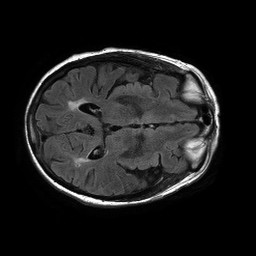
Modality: FLAIR
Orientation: axial
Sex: female
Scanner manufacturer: philips
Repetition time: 11 s
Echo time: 0.125 s